Question: After editing my .bash_profile to export a path, my terminal stopped recognizing even simple commands such as "ls" and "vi".
The error message that I see is:
'''
-bash: networksetup: command not found
'''

I don't know if I caused this error by editing my .bash_profile, and since I haven't been able to open any files via the terminal, I can't delete what I last added.
Does anybody know how to fix this?
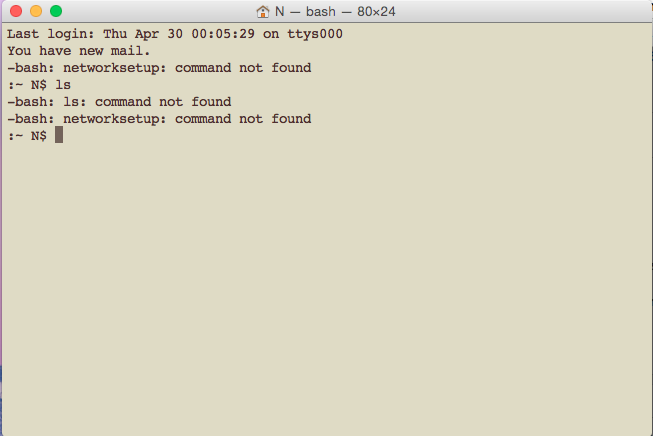
Answer: Update / Solution:
The problem was in the .bash_profile. I downloaded <URL>, which allowed me to see hidden files. With that, I could open my .bash_profile.